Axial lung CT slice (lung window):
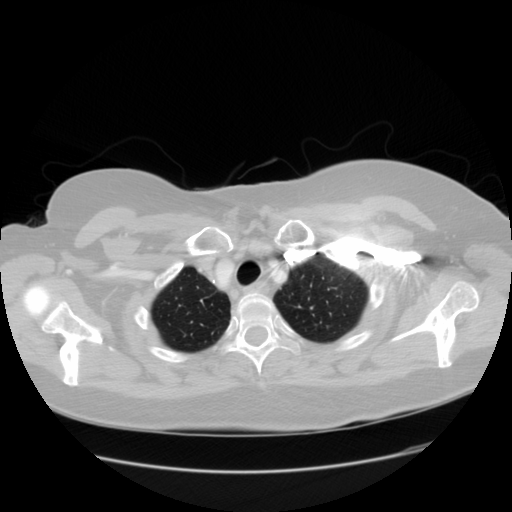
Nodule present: no